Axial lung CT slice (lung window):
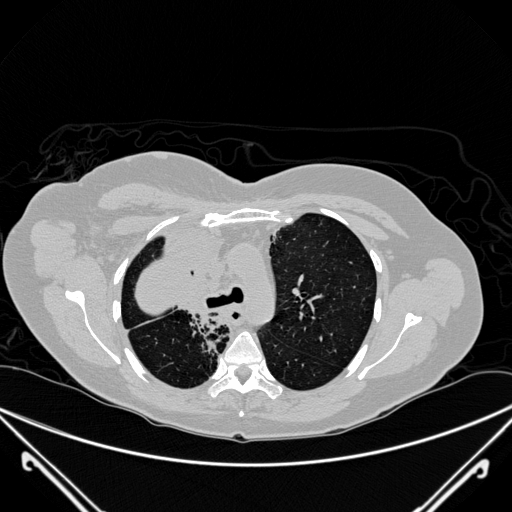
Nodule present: no